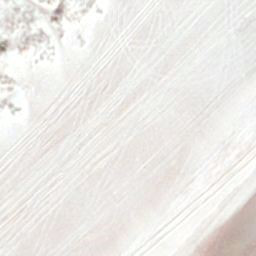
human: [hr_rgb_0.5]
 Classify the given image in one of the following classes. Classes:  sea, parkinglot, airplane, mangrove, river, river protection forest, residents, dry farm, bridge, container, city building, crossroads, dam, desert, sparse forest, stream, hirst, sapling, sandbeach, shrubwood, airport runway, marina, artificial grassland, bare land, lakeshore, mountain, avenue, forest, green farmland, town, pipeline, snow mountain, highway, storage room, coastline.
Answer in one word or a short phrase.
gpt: sandbeach